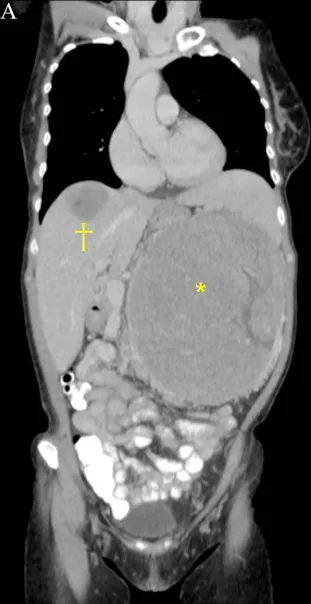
CT scan of 20 cm large left adrenocortical carcinoma (*) with segment 8 liver metastasis ( ). The segment 7 tumor is not shown on this reconstruction (A).
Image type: radiology (ct)